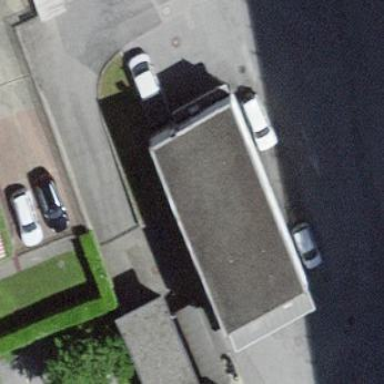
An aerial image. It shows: Garage building.